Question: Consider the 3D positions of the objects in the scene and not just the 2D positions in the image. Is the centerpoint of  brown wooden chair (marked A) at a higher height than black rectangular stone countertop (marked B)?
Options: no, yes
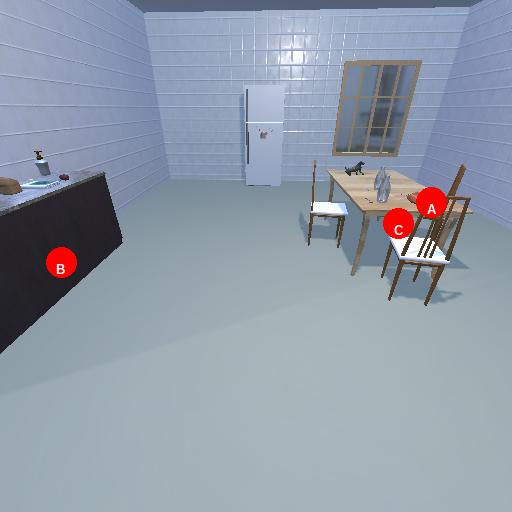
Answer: no